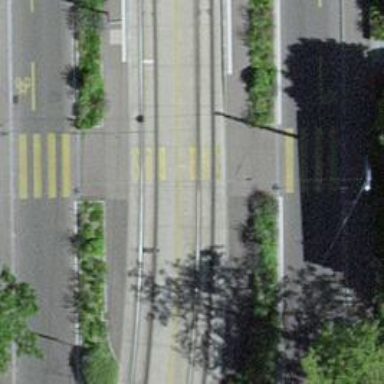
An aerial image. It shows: Uncontrolled zebra crossing at railway crossing.